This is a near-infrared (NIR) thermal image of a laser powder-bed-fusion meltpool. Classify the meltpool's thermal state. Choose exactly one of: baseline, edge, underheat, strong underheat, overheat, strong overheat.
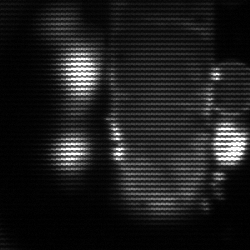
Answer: strong underheat